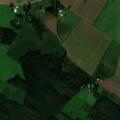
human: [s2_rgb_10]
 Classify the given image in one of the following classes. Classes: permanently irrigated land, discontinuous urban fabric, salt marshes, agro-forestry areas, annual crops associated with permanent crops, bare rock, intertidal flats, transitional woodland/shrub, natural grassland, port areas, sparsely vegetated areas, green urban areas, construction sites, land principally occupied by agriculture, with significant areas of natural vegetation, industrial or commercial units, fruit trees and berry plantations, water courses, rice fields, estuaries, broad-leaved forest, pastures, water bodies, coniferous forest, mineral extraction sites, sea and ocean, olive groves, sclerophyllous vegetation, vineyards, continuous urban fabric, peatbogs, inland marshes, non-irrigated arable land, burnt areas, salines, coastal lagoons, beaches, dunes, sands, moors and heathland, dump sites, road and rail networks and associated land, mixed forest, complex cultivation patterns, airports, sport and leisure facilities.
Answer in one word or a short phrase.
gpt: non-irrigated arable land, coniferous forest, mixed forest